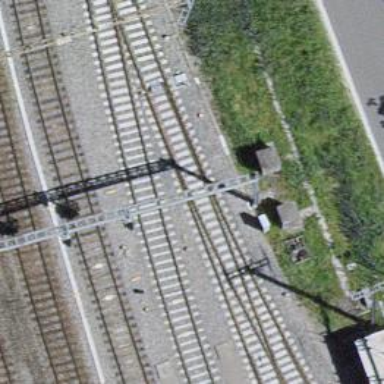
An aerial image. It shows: Railway signal.